Question: I have this simple code : ()
'''
void Main()
{
for ( int i=0;i<10;i++)
{
int tmp=i;
new Thread (() =>doWork(tmp)).Start();
}
}
public void doWork( int h)
{
h.Dump();
}
'''
the 'int tmp=i;' line is for capture variable - so each iteration will have its own value.
2 problems :
the numbers are sequential , while thread execution is !
sometimes i get than 10 numbers !
here are some executions outputs:

:
1) why case 1 is happening and how can i solve it ?
2) why case 2 is happening and how can i solve it ?
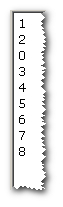
Answer: It should not be expected that they are sequential. Each thread gets priority . It might that they look sequential, purely by the nature of when each is started, but that is pure chance.
For ensuring that they all complete - mark each new thread as 'IsBackground = false', so that it keeps the executable alive. For example:
'''
new Thread(() => doWork(tmp)) { IsBackground = false }.Start();
'''